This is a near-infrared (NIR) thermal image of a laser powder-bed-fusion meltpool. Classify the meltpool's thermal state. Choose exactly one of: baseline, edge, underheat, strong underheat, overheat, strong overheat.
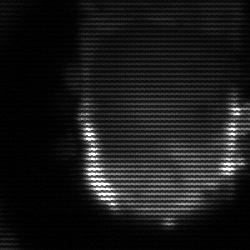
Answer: baseline